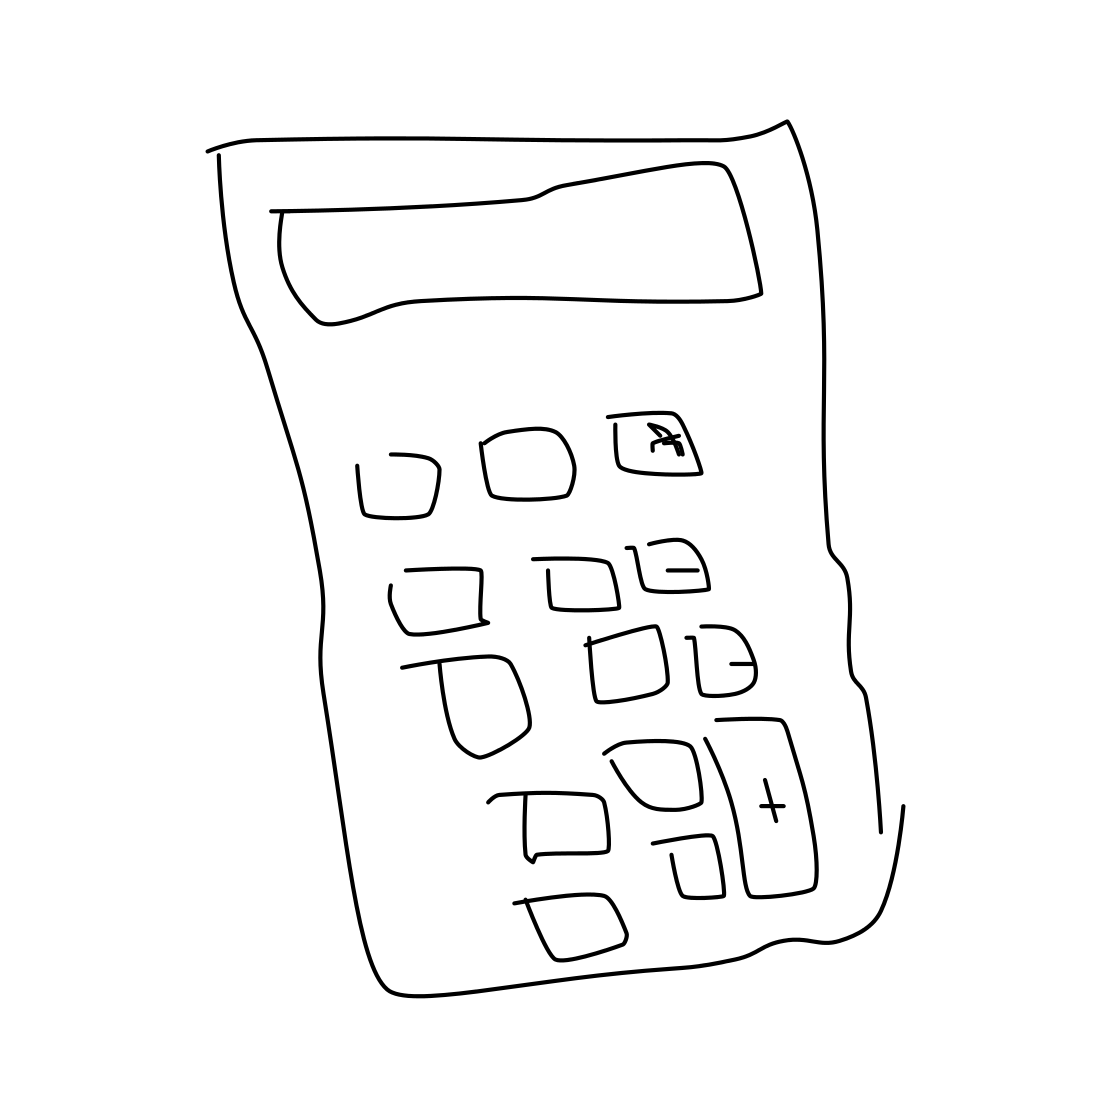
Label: calculator